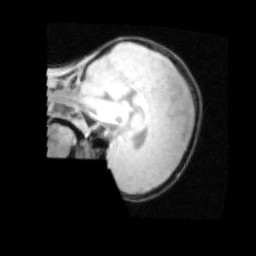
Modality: PDw
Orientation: sagittal
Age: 8
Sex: male
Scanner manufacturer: siemens
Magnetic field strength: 3 T
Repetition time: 0.25 s
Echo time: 0.00103 s